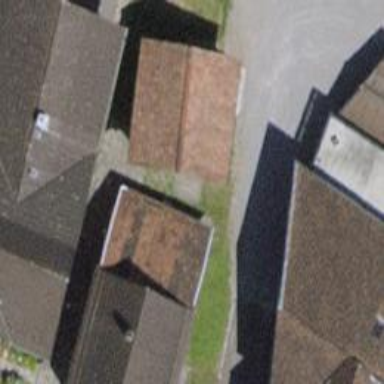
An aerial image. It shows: Shed.